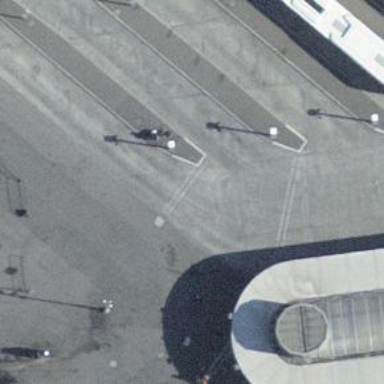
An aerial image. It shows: Raised kerb.